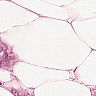
Metastatic tissue present: yes